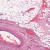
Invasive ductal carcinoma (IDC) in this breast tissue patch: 0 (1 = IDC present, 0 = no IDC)